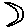
Label: moon